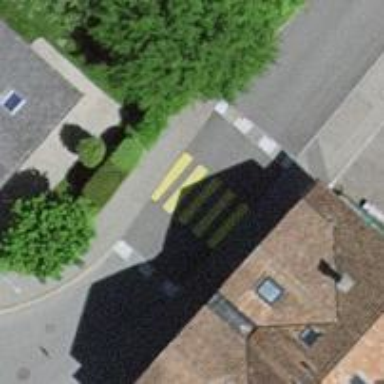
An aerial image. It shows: Marked zebra crossing with visible markings.